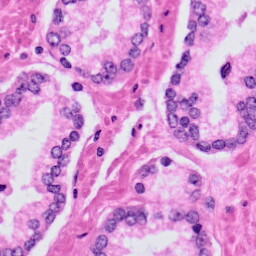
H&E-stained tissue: Prostate